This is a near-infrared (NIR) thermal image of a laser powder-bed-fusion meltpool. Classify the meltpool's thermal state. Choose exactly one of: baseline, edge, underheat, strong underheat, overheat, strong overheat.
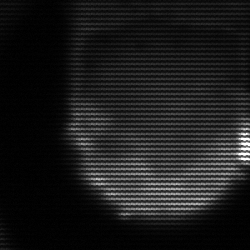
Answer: edge